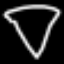
Label: diamond